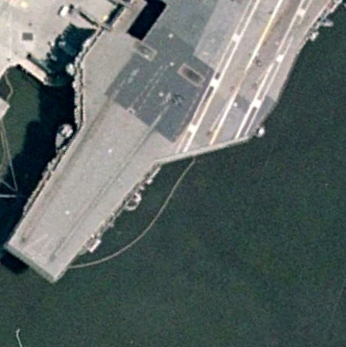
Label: aircraft_carrier